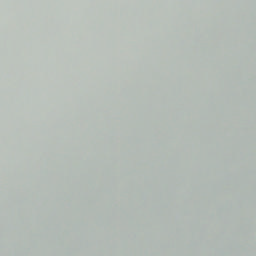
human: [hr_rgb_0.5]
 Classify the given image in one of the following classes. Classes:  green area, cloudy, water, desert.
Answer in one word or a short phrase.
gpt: cloudy